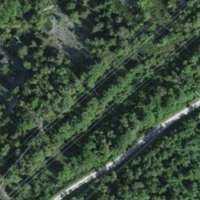
EUNIS habitat code: 43
Species observed at this site:
Orchis militaris